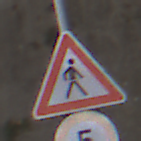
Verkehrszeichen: FussgaengerLinks
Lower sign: Geschwindigkeit5
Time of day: MorningAfternoon
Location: Outdoor (Suburban)
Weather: PartlyCloudy
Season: NotSpecified
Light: Natural